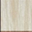
Piece: xx